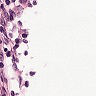
Metastatic tissue present: no